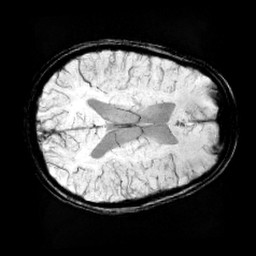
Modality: minIP
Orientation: axial
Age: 11
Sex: female
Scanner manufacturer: siemens
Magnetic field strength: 3 T
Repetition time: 0.027 s
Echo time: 0.02 s